Question: Consider I have the LatLng of location A in the map. how can I get the Latlng of B and C position on the map? I want to get the bounds of the red box.
EDIT: I want to get the bound of this box and limit the camera to that bound, so user can not change the camera and go outside this bound

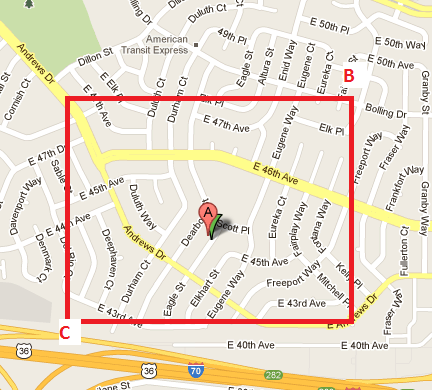
Answer: The code I posted in this answer: <URL> will get bounds for you.
Usage:
'''
LatLngBounds bounds = boundsWithCenterAndLatLngDistance(centerPointPosition, 12000, 12000); // 12000 in meters
'''
This answers your original question about getting bounds. You can also get point B and C from bounds easily.
Now the problem is you cannot restrict user panning with the current API. You may try to use 'onCameraChange' to detect when you are outside and force it back, but that won't give any good user experience in my opinion.
I think you are better of moving camera to this bounds only once and giving them free hand to swipe to Africa anytime they want. In the end they will use app functionality, which is in your bounds.